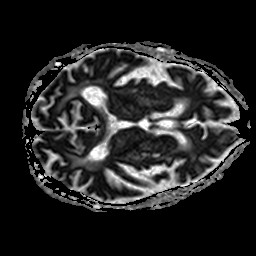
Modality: ADC
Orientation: axial
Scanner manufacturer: philips
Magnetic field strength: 1.5 T
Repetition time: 4.576 s
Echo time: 0.07843 s